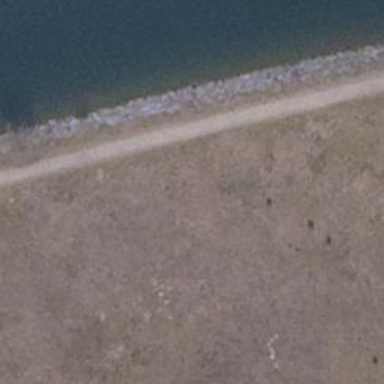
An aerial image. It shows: Track road with grade3 tracktype.